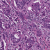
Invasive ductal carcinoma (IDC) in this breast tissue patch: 1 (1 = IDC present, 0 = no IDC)